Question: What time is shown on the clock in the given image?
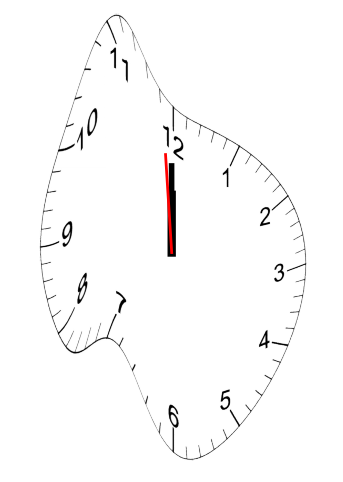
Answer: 11:59:59